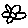
Label: flower